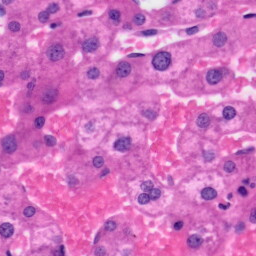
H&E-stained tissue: Liver